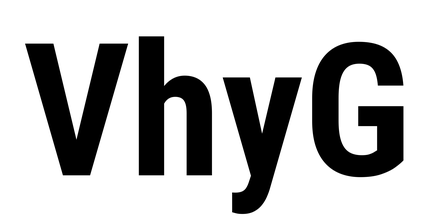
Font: Roboto_Condensed_Bold